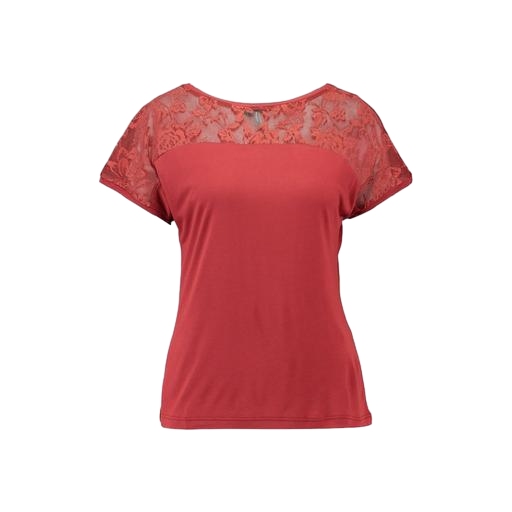
lace-yoke t-shirt, red plus size printed t-shirt only macy, red lace yoke tee, white background